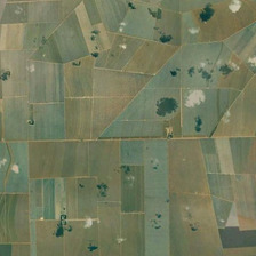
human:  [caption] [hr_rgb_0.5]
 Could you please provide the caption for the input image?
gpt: Rectangular square paddy field.

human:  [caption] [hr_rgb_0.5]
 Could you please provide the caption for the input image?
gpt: on the ground with rectangle, square rice field

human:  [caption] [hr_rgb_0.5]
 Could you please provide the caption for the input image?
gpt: There are rectangular and square paddy fields on the ground.

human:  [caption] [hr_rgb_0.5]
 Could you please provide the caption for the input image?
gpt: patches of green rice fields .

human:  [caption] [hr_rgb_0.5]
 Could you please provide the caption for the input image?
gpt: Rectangle of rice field